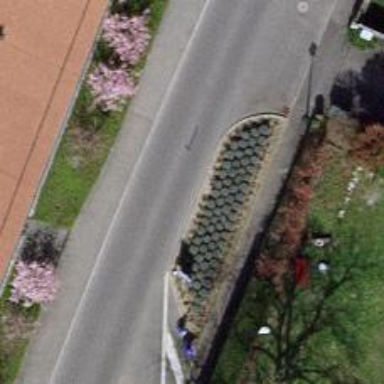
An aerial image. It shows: Traffic calming feature called choker.